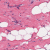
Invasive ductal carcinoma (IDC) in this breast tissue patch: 0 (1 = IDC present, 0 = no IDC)